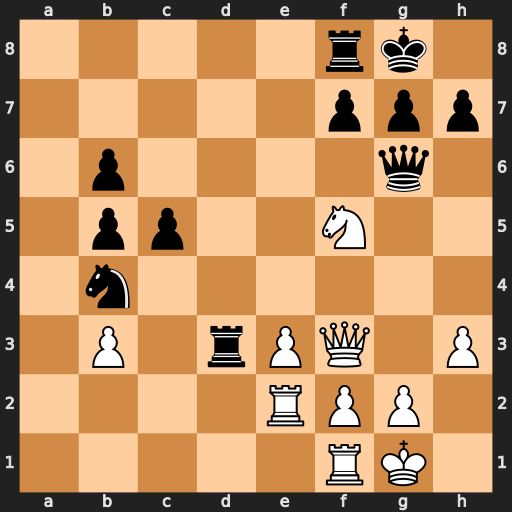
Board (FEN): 5rk1/5ppp/1p4q1/1pp2N2/1n6/1P1rPQ1P/4RPP1/5RK1
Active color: w
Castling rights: -
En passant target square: -
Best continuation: Ne7+ Kh8 Nxg6+